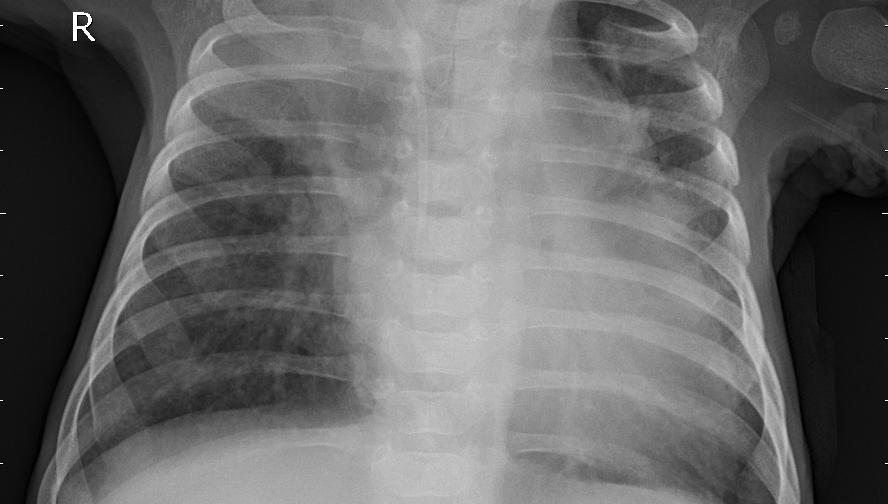
Diagnosis: PNEUMONIA